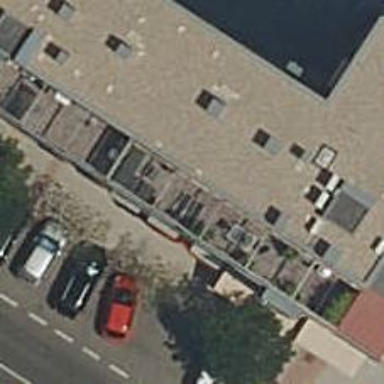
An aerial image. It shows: Greengrocer shop.